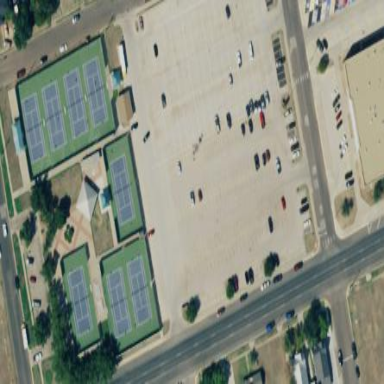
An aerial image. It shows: Sports center with tennis facility.